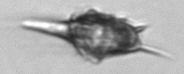
Label: Amylax